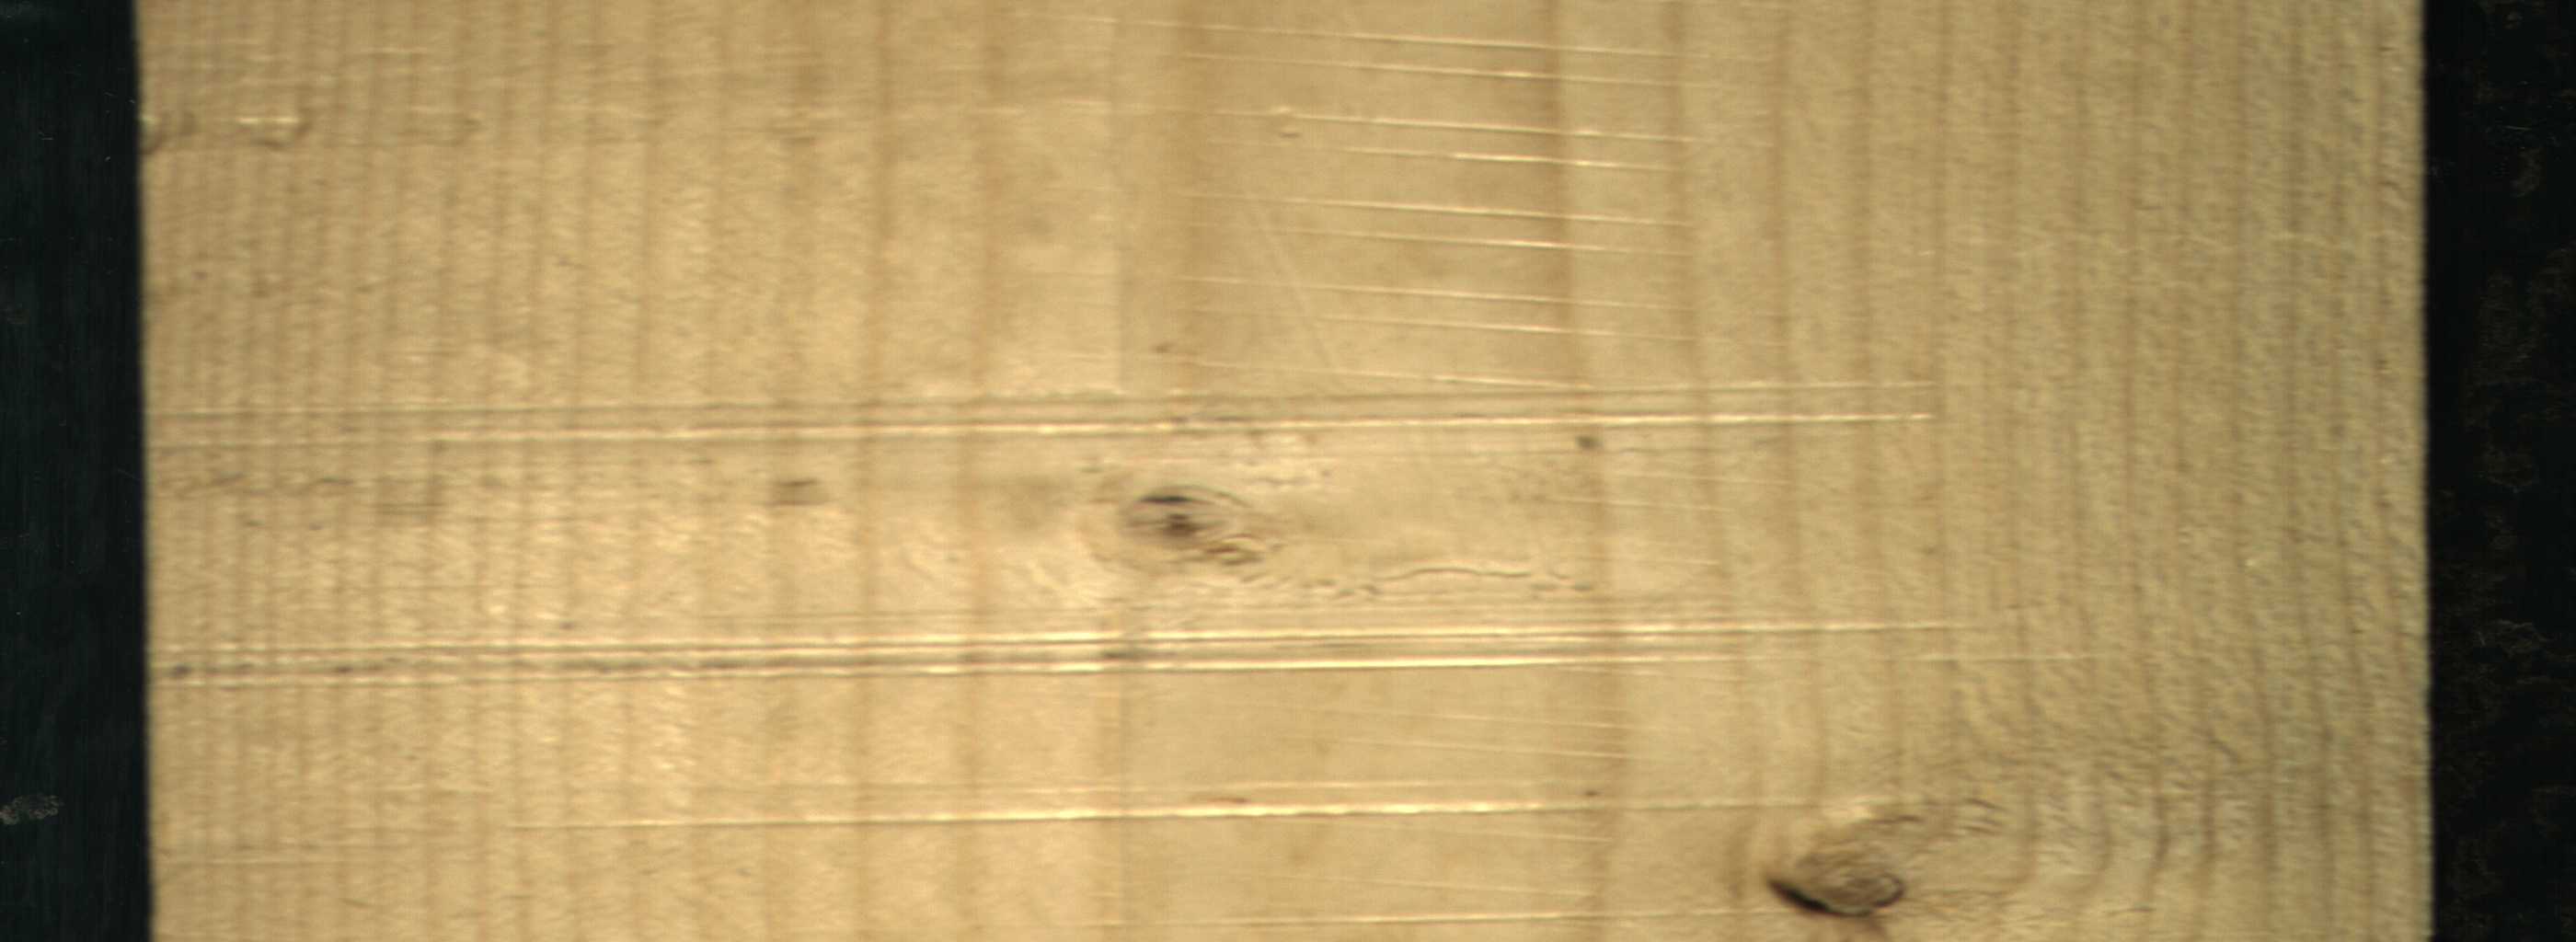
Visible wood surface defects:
Dead_Knot
Live_Knot